Question: Hello,I want to create a HTML form to create a pdf file.
My problem : I don't find how create the boxes for the characters emplacements (see the following screen shot of an exemple of a pdf file)

It's just | and _ or image or an existing html element ?
Thanks,
Thomas
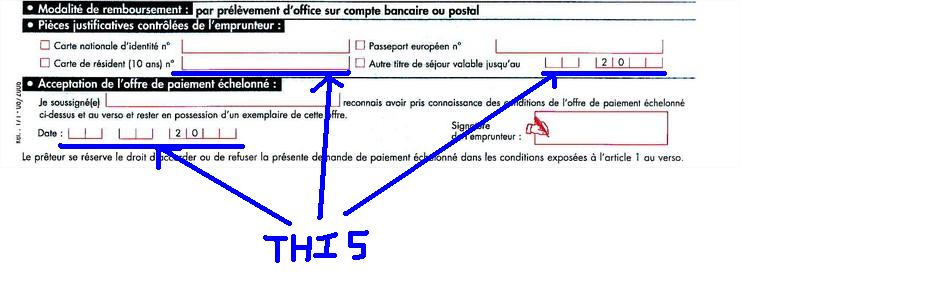
Answer: These be regular form 'input' elements (most propably of type 'text') as they're going to be filled by the user.
They won't look the same as in this image though by default (they'll look better), you'll need to style them accordingly.